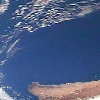
Label: water